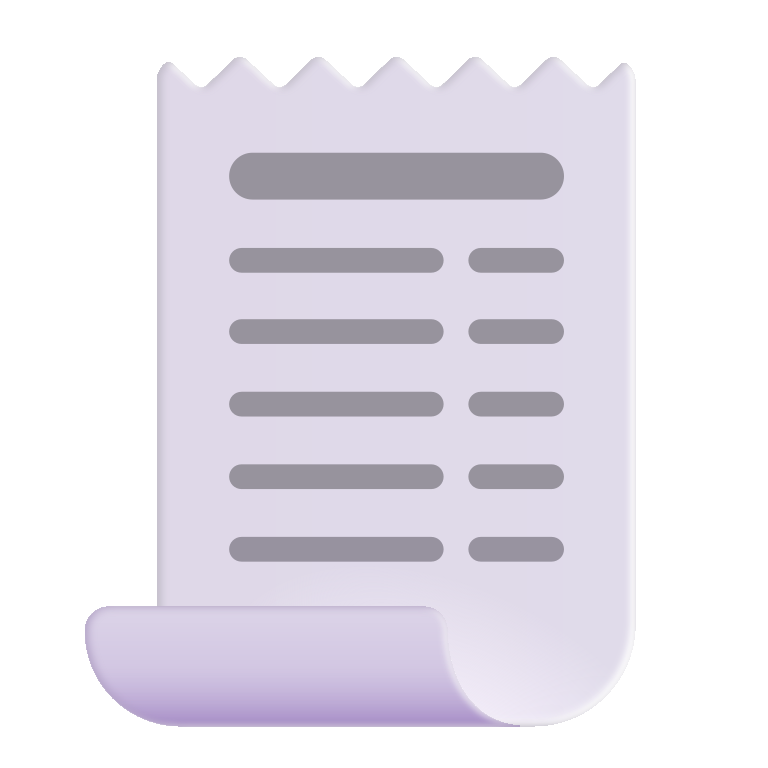
receipt color